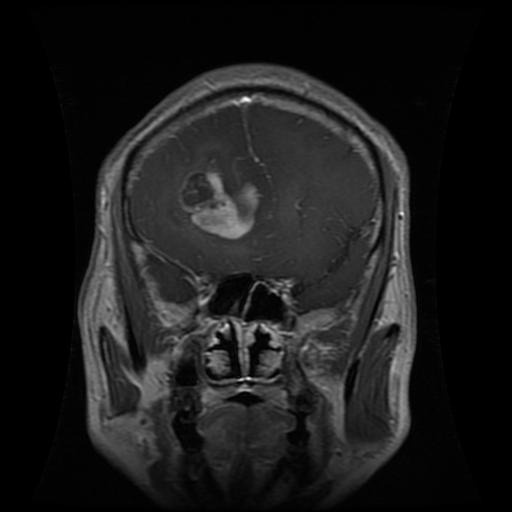
Label: glioma